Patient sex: F
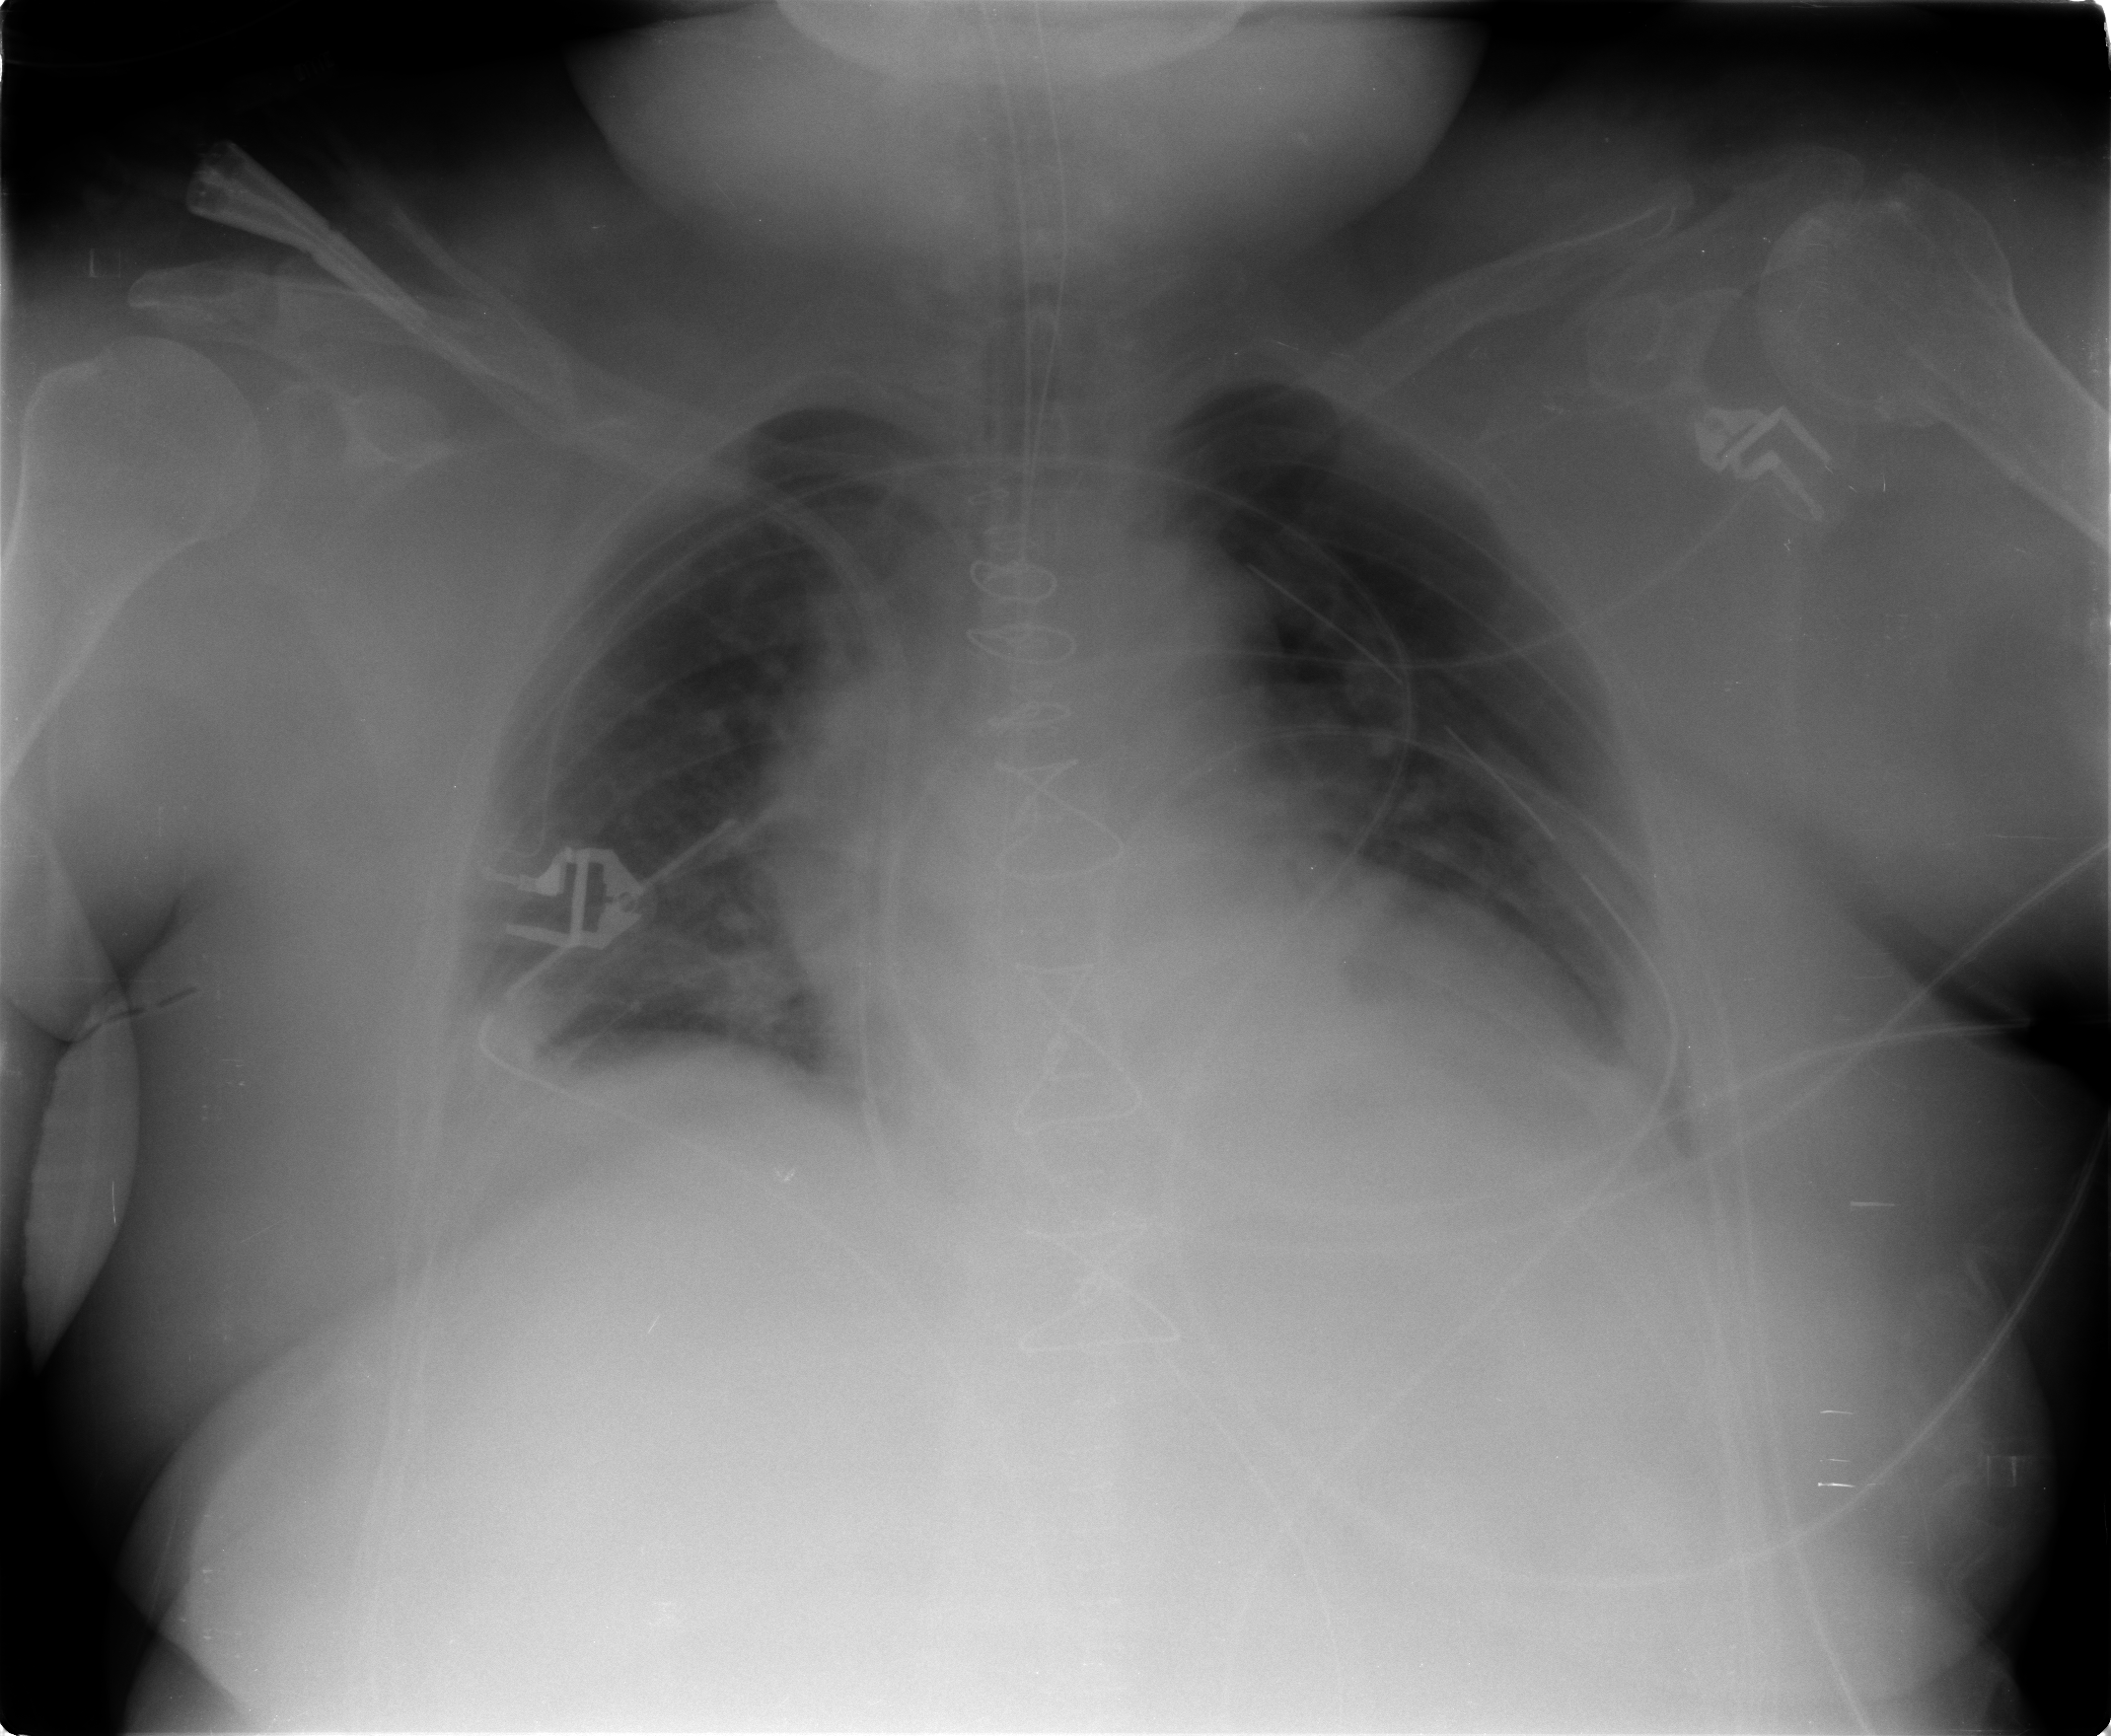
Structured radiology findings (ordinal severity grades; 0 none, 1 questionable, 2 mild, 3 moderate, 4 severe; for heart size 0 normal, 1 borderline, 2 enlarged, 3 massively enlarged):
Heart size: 2
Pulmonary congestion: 2
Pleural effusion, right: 1
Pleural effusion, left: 2
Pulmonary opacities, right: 0
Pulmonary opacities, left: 0
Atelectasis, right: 2
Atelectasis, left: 2